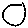
Label: circle